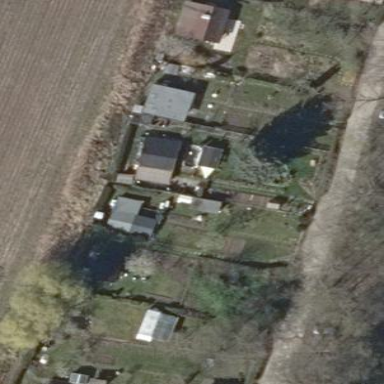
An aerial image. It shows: Allotments area.